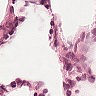
Metastatic tissue present: no